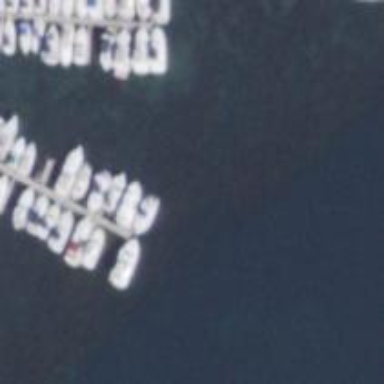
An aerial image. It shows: Pier with mooring facilities.